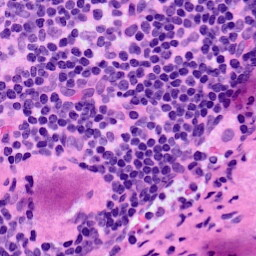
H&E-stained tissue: LymphNode